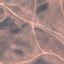
Label: HerbaceousVegetation